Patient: sex M, age 60
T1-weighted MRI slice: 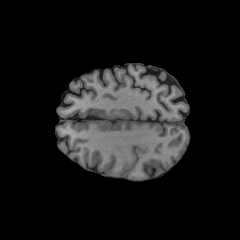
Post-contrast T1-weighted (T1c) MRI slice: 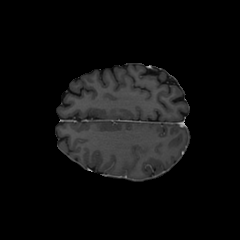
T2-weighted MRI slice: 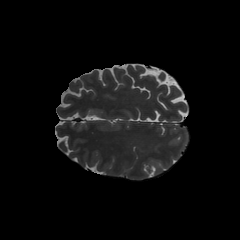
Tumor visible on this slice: no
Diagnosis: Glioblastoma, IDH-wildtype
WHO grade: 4